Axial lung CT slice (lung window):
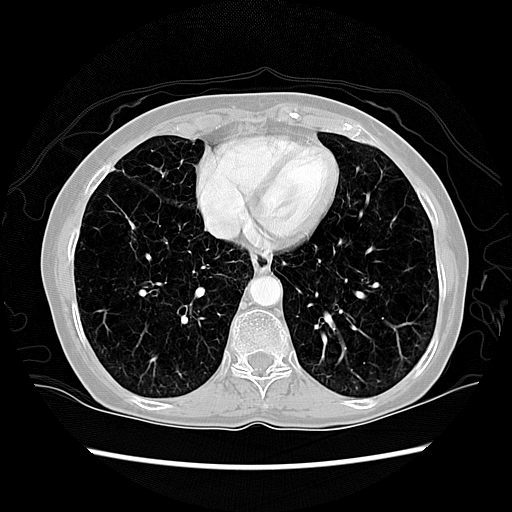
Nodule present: no